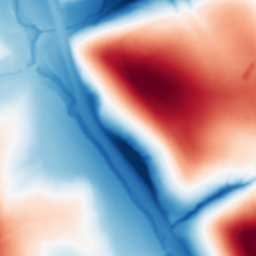
Category: multiscale
Decomposition family: dog_multiscale
Decomposition parameters: sigma_ratio: 2
n_scales: 6
base_sigma: 1
Upsampling method: fft_zeropad
Upsampling parameters: scale: 2
Upsampling scale: 2